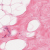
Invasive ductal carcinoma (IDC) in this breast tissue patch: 0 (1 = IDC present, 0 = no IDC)